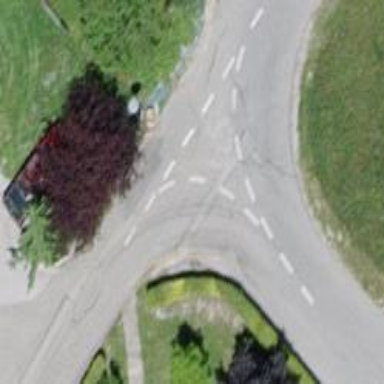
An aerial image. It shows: Residential road with asphalt surface.